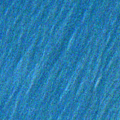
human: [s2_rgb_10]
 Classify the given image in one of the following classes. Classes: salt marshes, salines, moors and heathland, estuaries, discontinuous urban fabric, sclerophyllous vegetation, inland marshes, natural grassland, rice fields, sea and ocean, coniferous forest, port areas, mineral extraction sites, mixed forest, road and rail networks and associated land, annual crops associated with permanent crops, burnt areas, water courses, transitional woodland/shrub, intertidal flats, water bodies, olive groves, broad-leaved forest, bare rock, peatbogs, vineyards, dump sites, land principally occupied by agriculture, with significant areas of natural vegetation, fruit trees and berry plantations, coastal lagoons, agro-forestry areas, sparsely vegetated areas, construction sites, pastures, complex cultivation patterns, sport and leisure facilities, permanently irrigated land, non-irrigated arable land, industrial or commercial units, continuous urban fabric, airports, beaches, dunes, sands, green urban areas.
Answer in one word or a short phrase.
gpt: sea and ocean